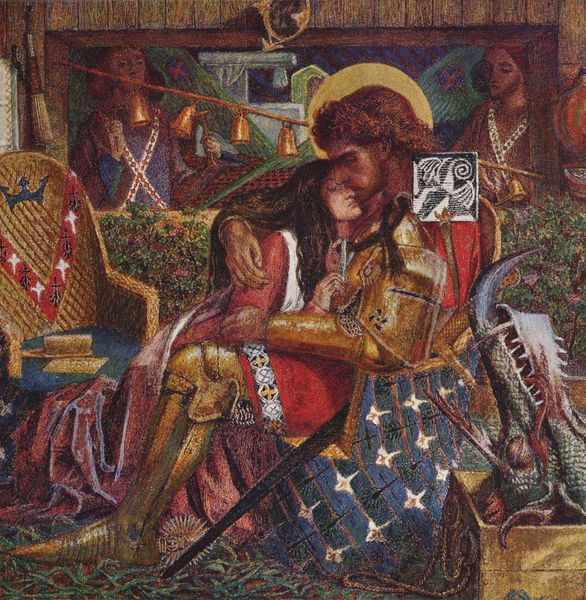
Titel: Die Hochzeit des Hl. Georg mit der Prinzessin Sabra
Künstler: Dante Gabriel Rossetti
Standort: London
Institution: Tate Gallery
Schlagwörter: blau, held, mann, weiß, gelb, grün, sitzen, braun, bunt, fenster, frau, mund, männer, profil, raum, schwarz, stuhl, zimmer, ausblick, dame, rot, flächig, muster, rock, symbolismus, wand, arm, falten, gesicht, halten, lang, tot, bild, gewand, gold, haare, interieur, sessel, paar, musik, krone, locken, prinzessin, kuss, liebe, umarmung, sitz, schuhe, romantik, beobachter, könig, thron, spitz, schild, schere, abschied, jugend, schwert, waffen, kiste, lilie, ritter, rüstung, sieg, zuneigung, ornamental, wappen, liebespaar, bürste, trost, heiligenschein, christus, jesus, mittelalter, märchen, krieger, perseus, heiliger, holzwand, geliebte, haarbürste, ungeheuer, drachen, drache, glocken, drachentöter, georg, monster, trösten, thrin, sankt, hl. georg, geisel, andromeda, geräusch, detaillreich, festichter, goerg, toter drache, una, n, rüstunf, glockenband, gesiel